【题型】解答题　【知识点】立体几何　【难度】easy
正四棱柱 \(ABCD-A_1B_1C_1D_1\) 的底面边长 \(AB=2\)，\(A_1A=4\)。求：

\vspace{1em} % 增加行间距

(1) 直线 \(B_1C\) 与平面 \(ABCD\) 所成角大小；

\vspace{0.5em}

(2) 异面直线 \(B_1C\) 与 \(A_1C_1\) 所成角大小。
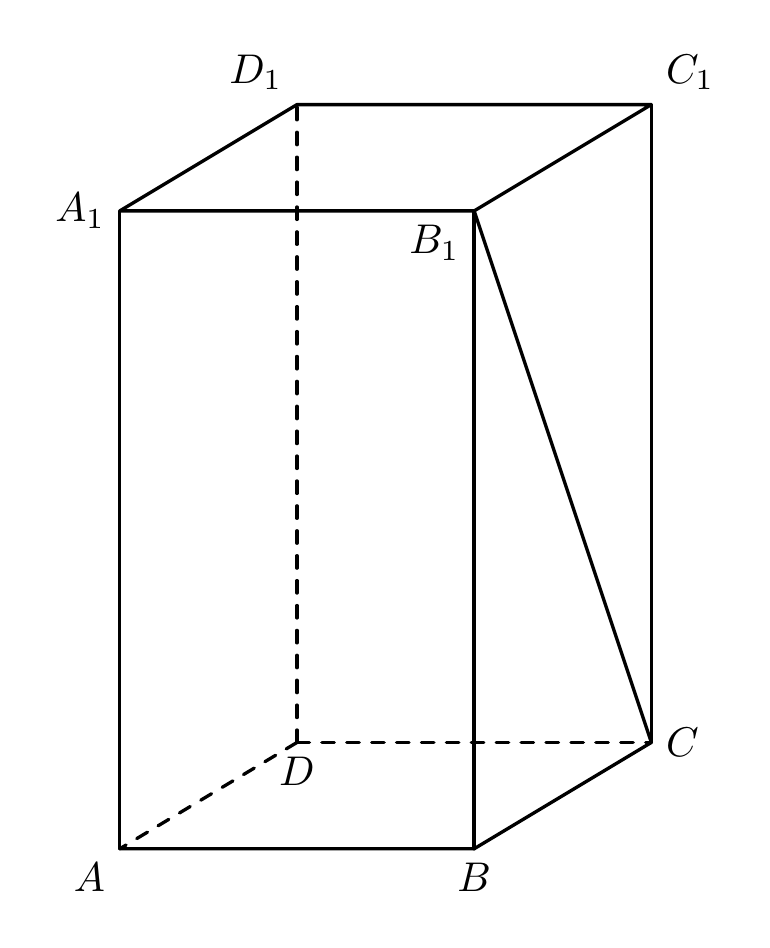
【解答】

\textbf{【答案】}
(1) \(\arctan 2\)

(2) \(\arccos \dfrac{\sqrt{10}}{10}\)

\vspace{1em}

\textbf{【分析】}
(1) 根据 \(BB_1 \perp\) 平面 \(ABCD\)，可得 \(\angle BCB_1\) 即为直线 \(B_1C\) 与平面 \(ABCD\) 所成角的平面角，再解 \(Rt\triangle BCB_1\) 即可；

(2) 证明 \(AC \parallel A_1C_1\)，则 \(\angle ACB_1\) 即为异面直线 \(B_1C\) 与 \(A_1C_1\) 所成角的平面角，再解 \(\triangle ACB_1\) 即可。

\vspace{1em}

\textbf{【详解】}
(1) 因为 \(BB_1 \perp\) 平面 \(ABCD\)，

所以 \(\angle BCB_1\) 即为直线 \(B_1C\) 与平面 \(ABCD\) 所成角的平面角，

在 \(Rt\triangle BCB_1\) 中，\(BC = 2\)，\(BB_1 = 4\)，则 \(\tan \angle BCB_1 = \dfrac{BB_1}{BC} = 2\)，

所以 \(\angle BCB_1 = \arctan 2\)，

即直线 \(B_1C\) 与平面 \(ABCD\) 所成角大小为 \(\arctan 2\)；

\vspace{1em}

(2) 连接 \(A_1C_1\)，\(AC\)，\(AB_1\)，

因为 \(AA_1 \parallel CC_1\)，\(AA_1 = CC_1\)，

所以四边形 \(ACC_1A_1\) 为平行四边形，所以 \(AC \parallel A_1C_1\)，

则 \(\angle ACB_1\) 即为异面直线 \(B_1C\) 与 \(A_1C_1\) 所成角的平面角，

在 \(\triangle ACB_1\) 中，\(AB_1 = 2\sqrt{5}\)，\(B_1C = 2\sqrt{5}\)，\(AC = 2\sqrt{2}\)，

则 \(\cos \angle ACB_1 = \dfrac{B_1C^2 + AC^2 - B_1A^2}{2B_1C \cdot AC} = \dfrac{20 + 8 - 20}{2 \times 2\sqrt{5} \times 2\sqrt{2}} = \dfrac{\sqrt{10}}{10}\)，

所以 \(\angle ACB_1 = \arccos \dfrac{\sqrt{10}}{10}\)，

即异面直线 \(B_1C\) 与 \(A_1C_1\) 所成角大小为 \(\arccos \dfrac{\sqrt{10}}{10}\)。

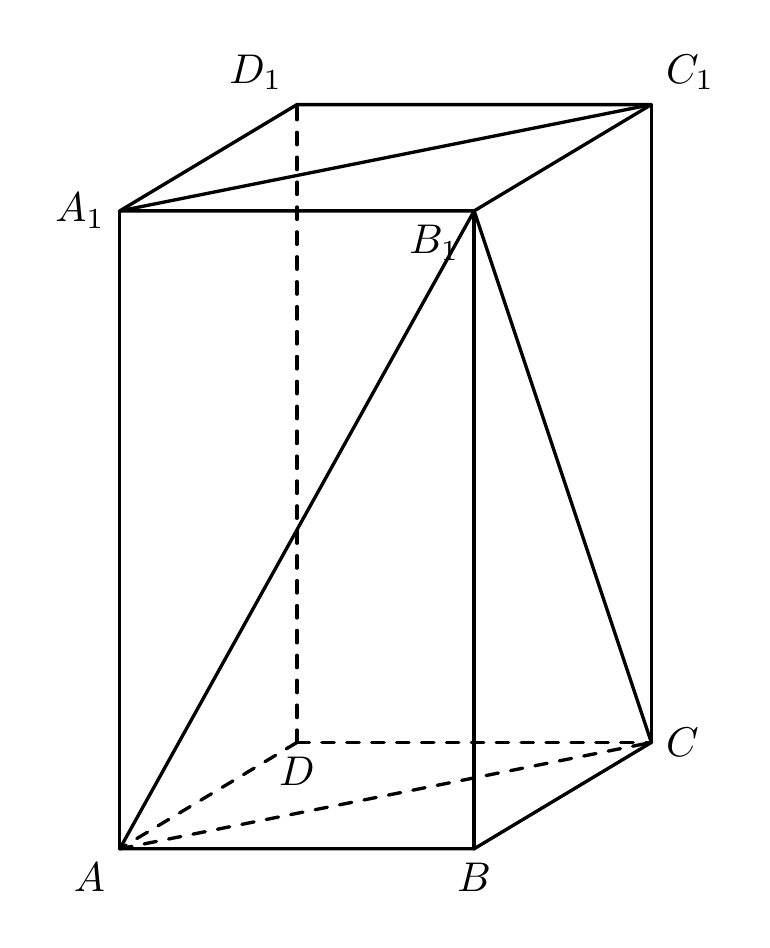